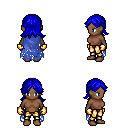
a pixel art fantasy rpg character, female body template, human, dark skin, blue tattered cape, gold greaves, blue loose hair, gold gloves, four views (front, back, left, right), 2x2 character sprite sheet, small pixel art, hard edges, no anti-aliasing